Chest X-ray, AP view. Patient: 57 years old, sex M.
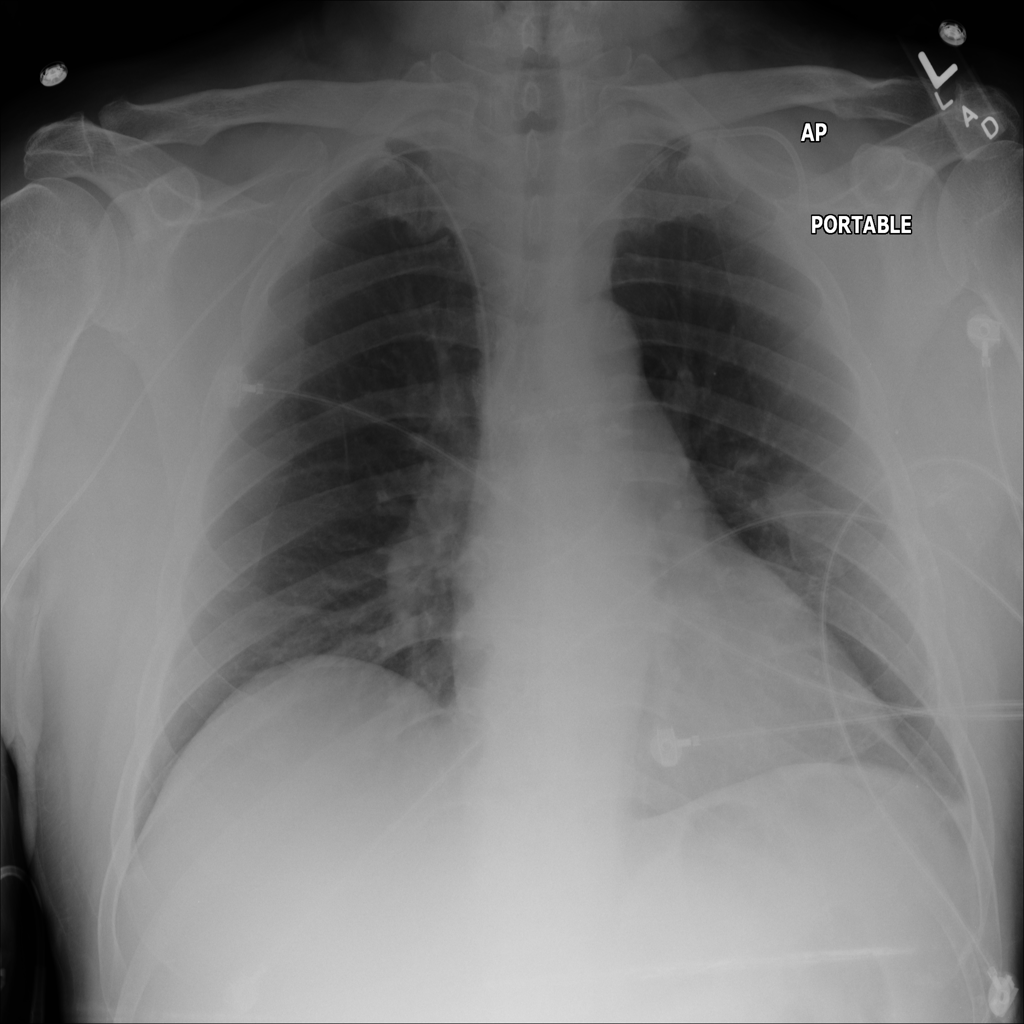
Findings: No Finding